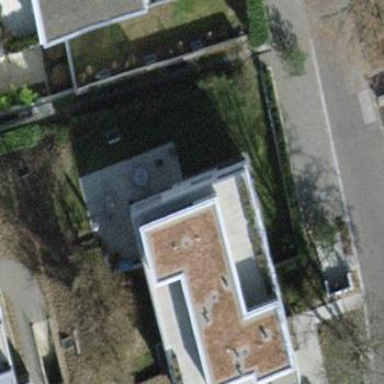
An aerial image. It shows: The building has flat roof that is oriented across.